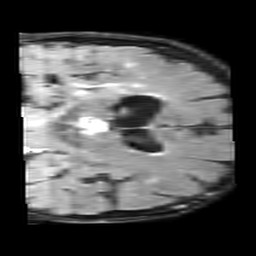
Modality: FLAIR
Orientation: coronal
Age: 80
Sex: female
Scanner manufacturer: siemens
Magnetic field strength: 3 T
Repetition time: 9 s
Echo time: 0.099 s